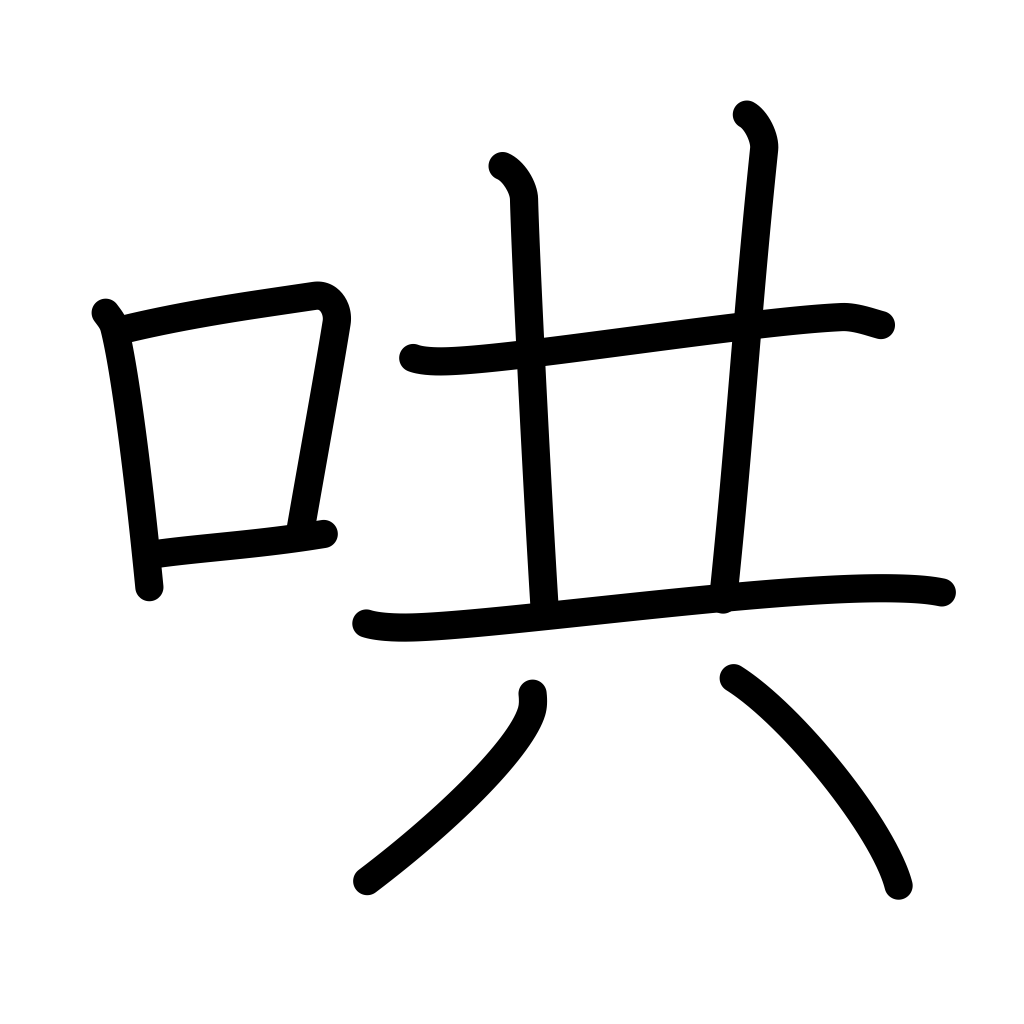
Meaning: resound, reverberate